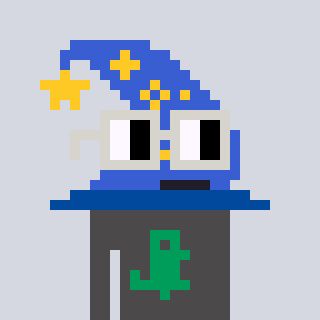
a pixel art character with square light gray glasses, a wizard hat-shaped head and a grayscale-colored body on a cool background